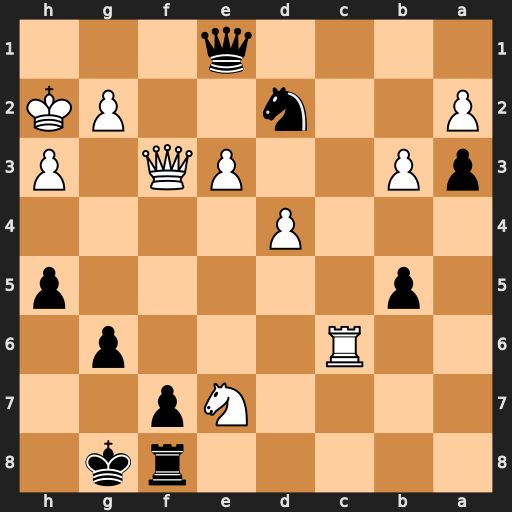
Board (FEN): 5rk1/4Np2/2R3p1/1p5p/3P4/pP2PQ1P/P2n2PK/4q3
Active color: b
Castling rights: -
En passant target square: -
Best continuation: Kh7 Qf6 Nf1+ Qxf1 Qxf1